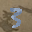
Label: 3